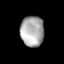
Tissue: lung
Cell type: Epithelial cells
Senescence score: 0.2175
Nuclear area (px): 700
Mean DAPI intensity: 170.226